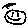
Label: smiley face